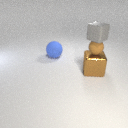
small brown rubber sphere below small gray rubber cube